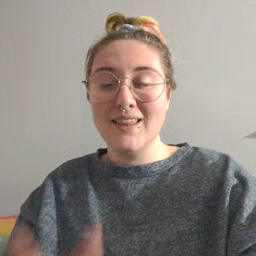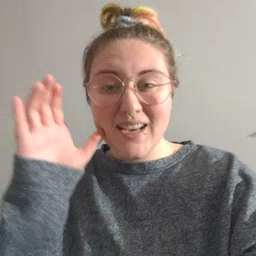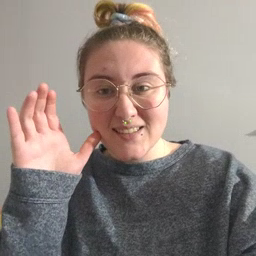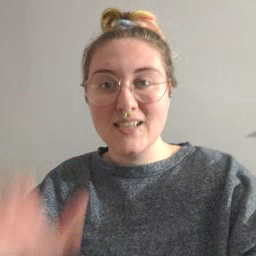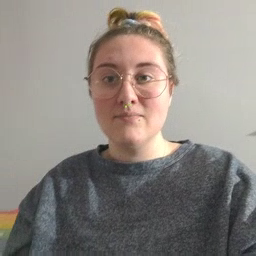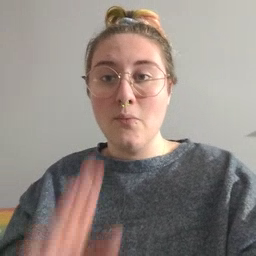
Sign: listen